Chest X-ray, AP view. Patient: 13 years old, sex M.
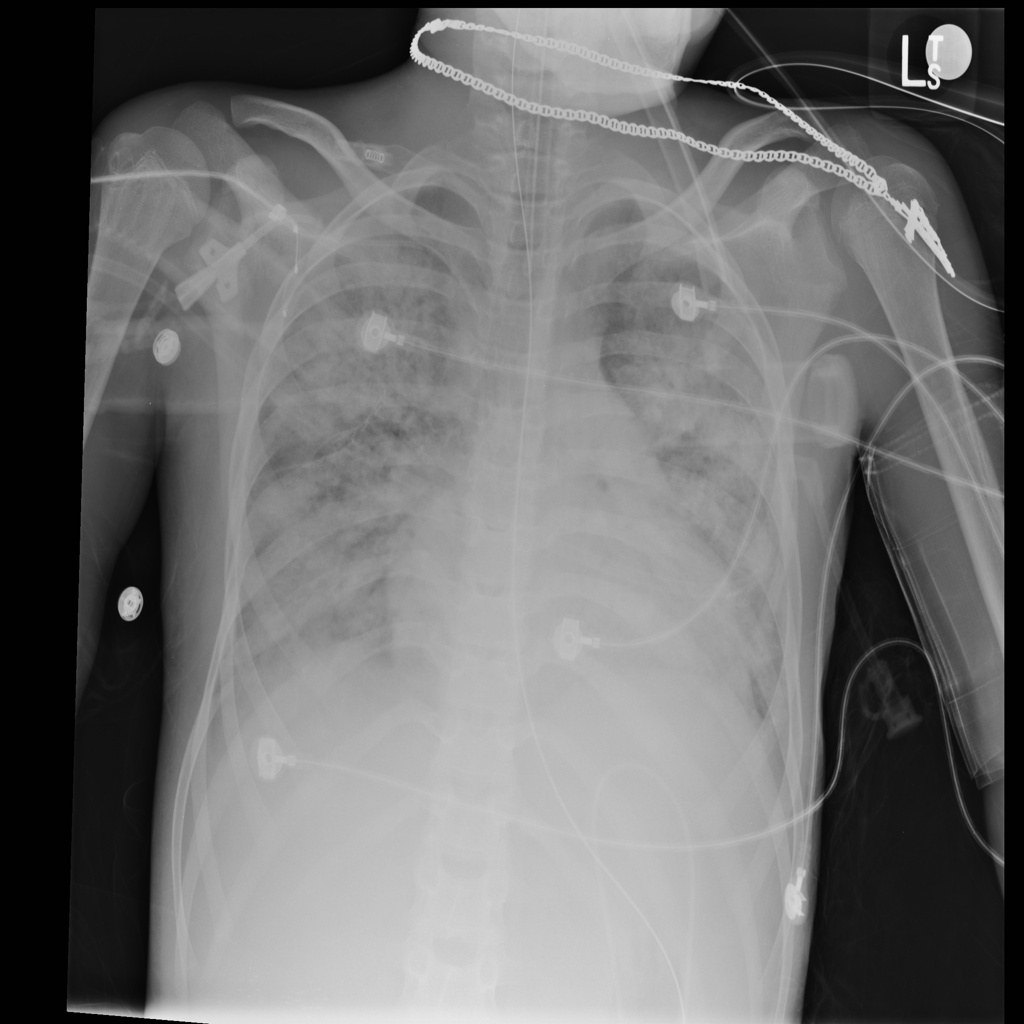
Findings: Infiltration